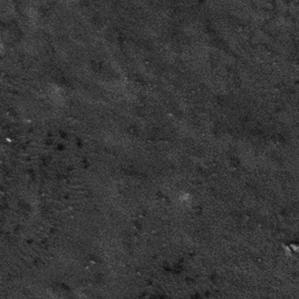
Label: frost